Question: I'm trying to get name and surname of array by typing id in input field. This is my array:
'''
{id: 1, name: 'Jon', surname: 'Doe'},
{id: 2, name: 'Ted', surname: 'Doe'},
{id: 3, name: 'James', surname: 'Jordan'}
'''

onHandleCurretUser
'''
onHandleCurrentUser(userId){
const data = {userId: userId}
fetch("http://localhost:3000/api/user",{
method:'POST',
headers: {"Content-Type":"application/json"},
body: JSON.stringify(data)
})
.then(res=> res.json())
.then(result =>{
this.setState({
isLoaded:false,
currentUser:result
})
})
.catch(e=>console.log(e))
}
'''
What I achieved is that you can hard code one value to your button in this example it's id:1 value. It will always display hard coded value.
'''
<input type="number" name="userId"/>
<button onClick={e => this.onHandleCurrentUser(1)}>Show user</button>
<div>
{
currentUser && <div>{currentUser.name}{currentUser.surname}</div>
}
</div>
'''
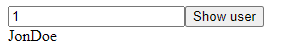
Answer: You need a way to access the value of the 'input' element whenever the 'button' is clicked. You can do this by making the 'input' element a <URL>, meaning that value of the 'input' element will be driven by the state of the component.
This way, you can use the value of the 'input' when 'button' is clicked and you can pass the 'input' value to the 'this.onHandleCurrentUser' method.
To make the 'input' element a controlled component, make the following changes in your component:
1. Add a key-value pair in the state that will represent the value of the input element this.state = {
inputValue: ''
}
2. Set the value of the value attribute of the input element equal to the state value created in step 1. <input type="number" name="userId" value={this.state.inputValue}/>
3. Add a onChange event handler that will update the state when the input value is changed. handleChange = (event) => {
const { value } = event.target;
this.setState({ inputValue: value });
}
and set this method as a event handler of the onChange event on the input element. <input
type="number"
name="userId"
value={this.state.inputValue}
onChange={this.handleChanage}
/>
Now you can change the event handler function of 'onClick' event on the 'button' element to use the value of the 'input' element from the 'state'.
'''
<button
onClick={e => this.onHandleCurrentUser(this.state.inputValue)}
>
Show user
</button>
'''
or you could just use the 'input' value from the 'state' directly in the 'this.onHandleCurrentUser' method and just pass a reference of 'this.onHandleCurrentUser' method to the 'onClick' event
'''
<button onClick={this.onHandleCurrentUser}>Show user</button>
'''